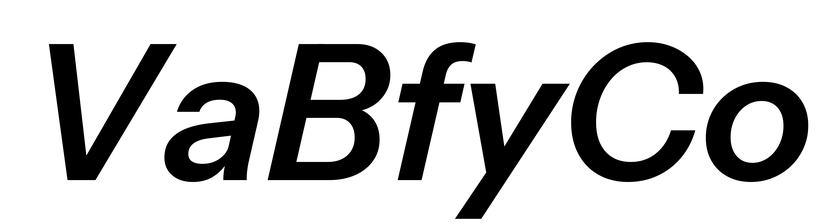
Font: InstrumentSans-Italic_SemiBold_Italic